Current action and preconditions to check: path_clear

Your task: For each precondition in the list above, predict whether it will hold at this action.

Consider the current scene as observed from the mobile robot's camera, and analyze the predicted future states of all dynamic agents (e.g., people, animals, vehicles, or any moving entities) within the NEXT SECOND.

IMPORTANT: Only answer "very likely" if you are absolutely certain—based on strong, clear evidence—that a dynamic agent will violate the precondition in the predicted future state. Do NOT answer "very likely" for unlikely, ambiguous, or low-probability risks.

Ask yourself for each precondition: Is there a high probability, with clear and convincing evidence, that the predicted future states of any dynamic agent will interfere with the predicted future state of the currently executing action within the NEXT SECOND, causing that precondition to fail?

Assess the risk level based on these predictions. Use "likely" or "very likely" if motions create a clear risk of interference.

Use "neutral" or "improbable" if agents are nearby but their predicted paths are clearly diverging or non-conflicting.

Failure Risk Categories: "very improbable", "improbable", "neutral", "likely", "very likely"

Answer Format: Output ONLY the probability_of_failure value from these categories: "very improbable", "improbable", "neutral", "likely", "very likely"

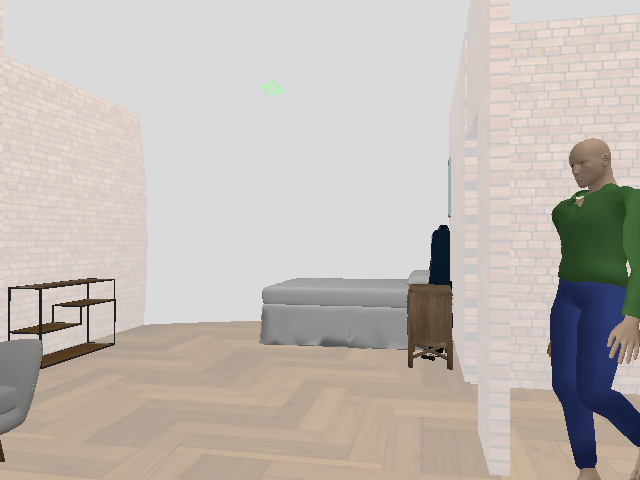

Answer: neutral